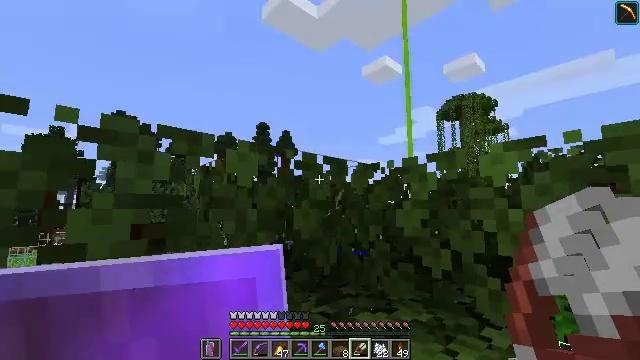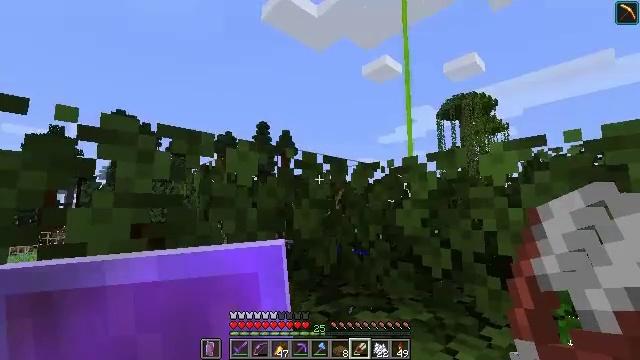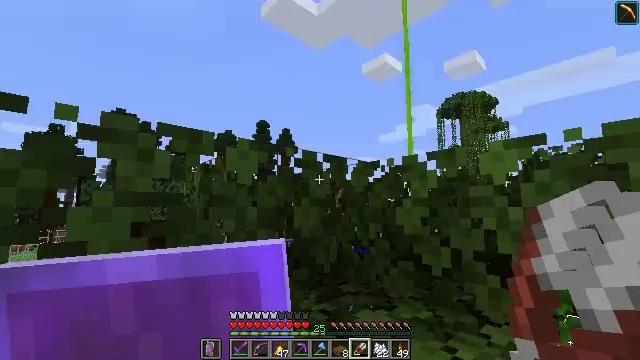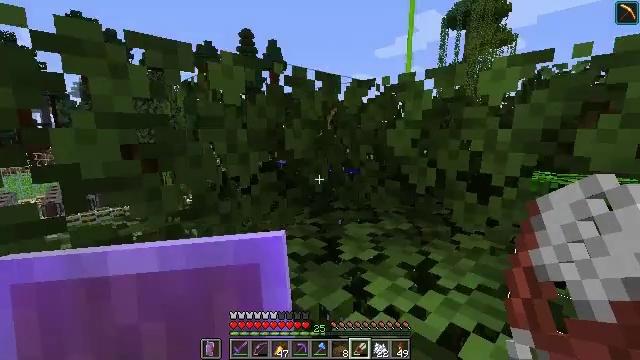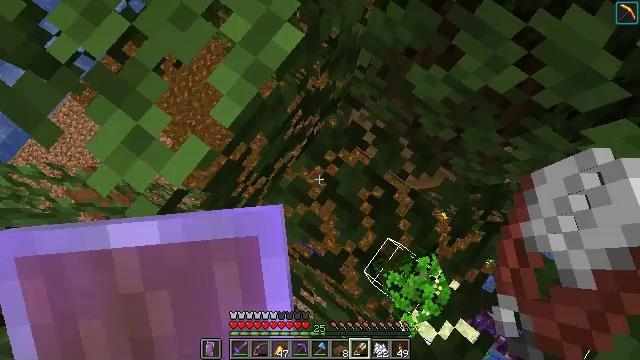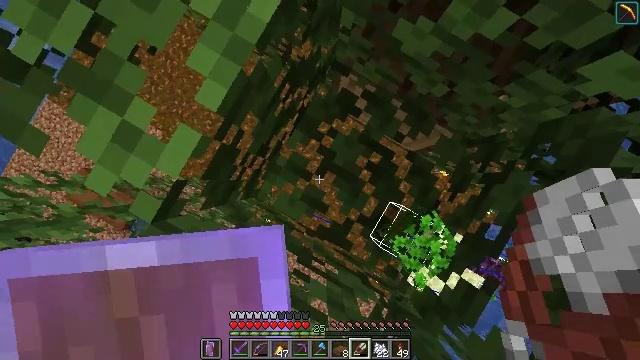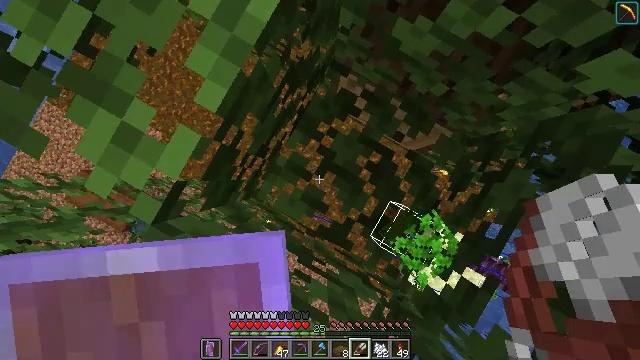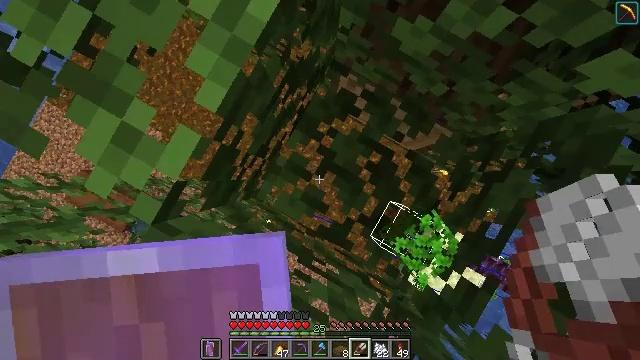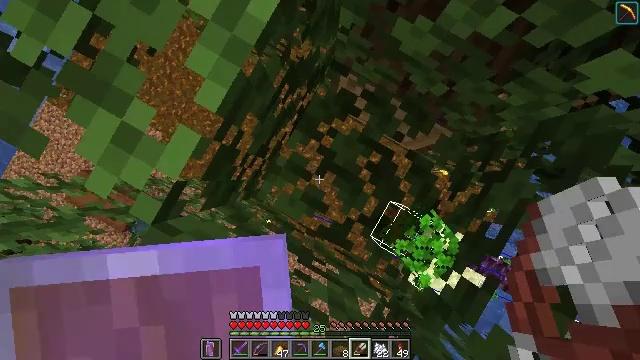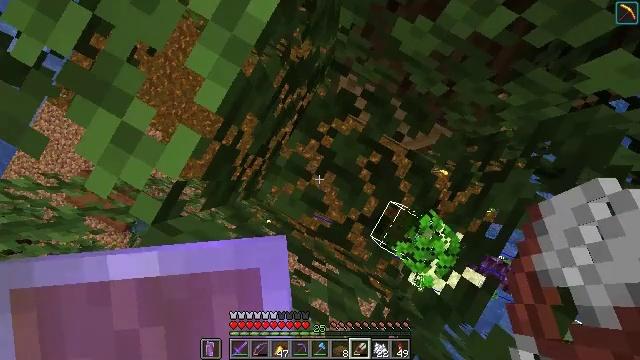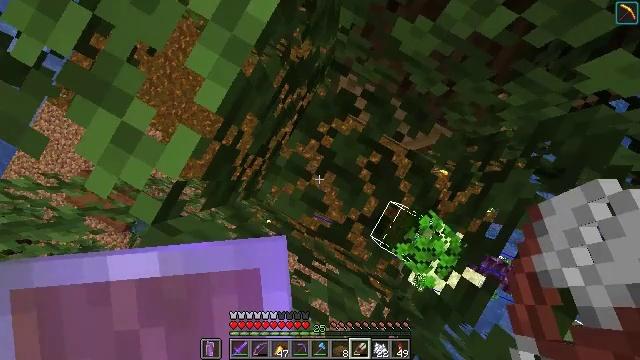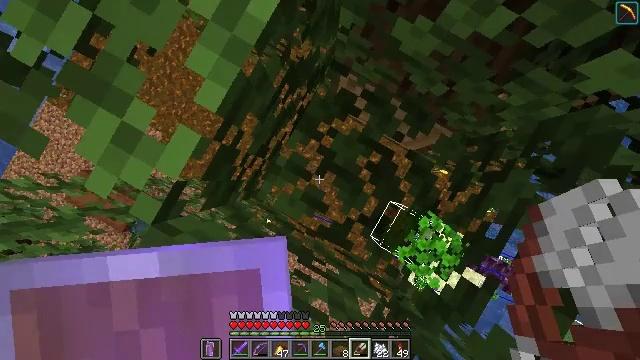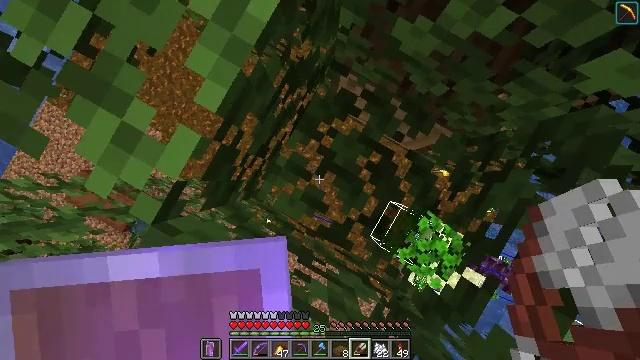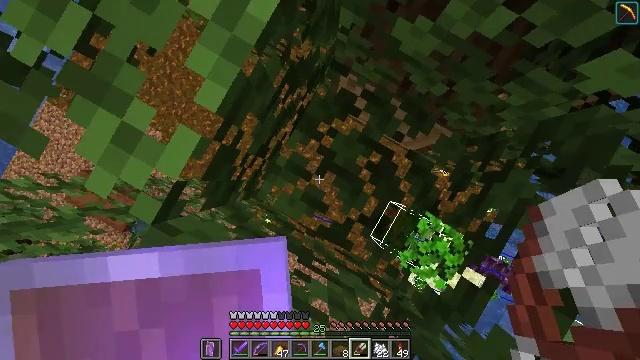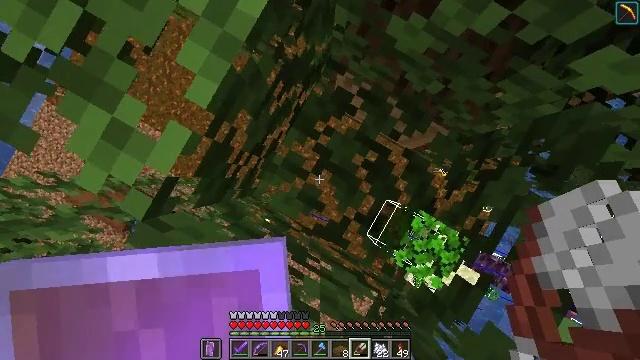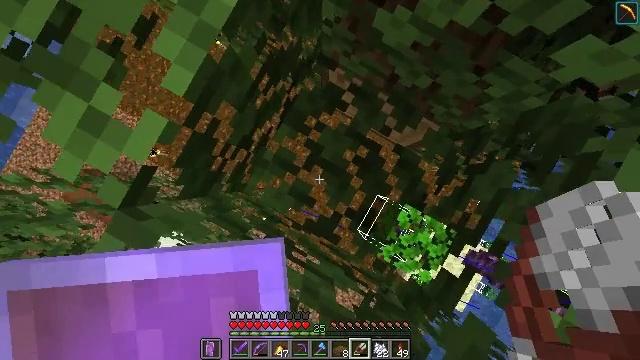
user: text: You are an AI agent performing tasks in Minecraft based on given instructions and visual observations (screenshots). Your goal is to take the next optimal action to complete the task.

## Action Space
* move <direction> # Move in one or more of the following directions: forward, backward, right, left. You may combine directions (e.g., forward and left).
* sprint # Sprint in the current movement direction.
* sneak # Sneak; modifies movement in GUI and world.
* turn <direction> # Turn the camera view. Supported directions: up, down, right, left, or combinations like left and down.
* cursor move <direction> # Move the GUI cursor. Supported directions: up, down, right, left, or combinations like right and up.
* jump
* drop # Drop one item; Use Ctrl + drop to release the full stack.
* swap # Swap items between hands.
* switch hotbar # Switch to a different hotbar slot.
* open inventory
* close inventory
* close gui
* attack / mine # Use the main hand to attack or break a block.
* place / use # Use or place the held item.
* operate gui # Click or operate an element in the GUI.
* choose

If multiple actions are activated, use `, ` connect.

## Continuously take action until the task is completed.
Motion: motion action
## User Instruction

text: Break oak leaves from the trees.
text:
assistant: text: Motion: no_op
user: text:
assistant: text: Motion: no_op
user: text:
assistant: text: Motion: turn right and down
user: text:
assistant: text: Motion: turn right and down
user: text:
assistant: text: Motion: turn right and down
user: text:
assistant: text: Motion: no_op
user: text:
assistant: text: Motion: no_op
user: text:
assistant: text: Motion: no_op
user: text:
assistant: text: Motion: no_op
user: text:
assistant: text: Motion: no_op
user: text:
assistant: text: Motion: no_op
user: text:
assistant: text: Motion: no_op
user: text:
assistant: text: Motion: no_op
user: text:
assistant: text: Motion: move back
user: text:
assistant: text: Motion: move back
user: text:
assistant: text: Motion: move back
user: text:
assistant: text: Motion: move back
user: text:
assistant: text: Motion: turn up
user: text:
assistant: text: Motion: turn right and up
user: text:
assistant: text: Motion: turn right and up
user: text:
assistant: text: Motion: turn up
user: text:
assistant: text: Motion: turn left and up
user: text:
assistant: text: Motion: turn up
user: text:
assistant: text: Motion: turn right and up
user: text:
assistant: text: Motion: no_op
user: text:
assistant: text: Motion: attack / mine
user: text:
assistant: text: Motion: attack / mine
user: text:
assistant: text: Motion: turn right and up, attack / mine
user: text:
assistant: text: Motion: turn right and up, attack / mine
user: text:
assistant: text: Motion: turn right and up, attack / mine